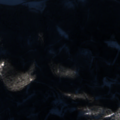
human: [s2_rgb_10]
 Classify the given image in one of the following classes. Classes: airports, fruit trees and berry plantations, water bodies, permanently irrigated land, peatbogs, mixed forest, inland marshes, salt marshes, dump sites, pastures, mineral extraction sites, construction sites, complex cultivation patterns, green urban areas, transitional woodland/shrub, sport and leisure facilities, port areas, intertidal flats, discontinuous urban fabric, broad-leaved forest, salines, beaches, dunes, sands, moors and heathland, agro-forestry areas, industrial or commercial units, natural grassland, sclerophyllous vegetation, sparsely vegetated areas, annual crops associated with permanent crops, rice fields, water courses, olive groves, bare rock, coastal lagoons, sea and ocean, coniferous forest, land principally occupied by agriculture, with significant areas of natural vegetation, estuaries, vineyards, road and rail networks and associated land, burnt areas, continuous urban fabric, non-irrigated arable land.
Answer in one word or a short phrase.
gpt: pastures, coniferous forest, mixed forest